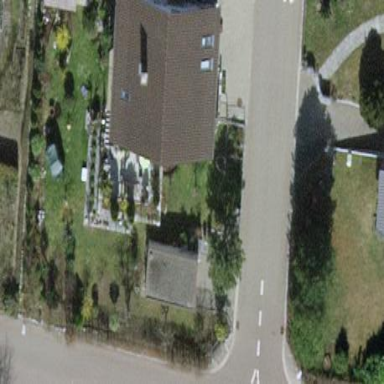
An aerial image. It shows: Gabled roof house.